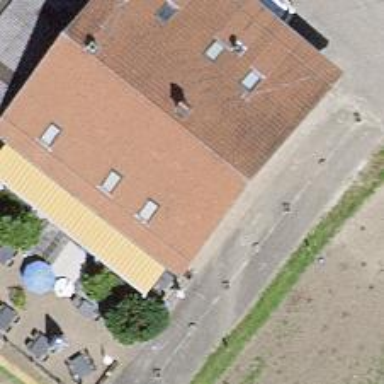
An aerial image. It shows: Restaurant.